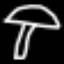
Label: mushroom